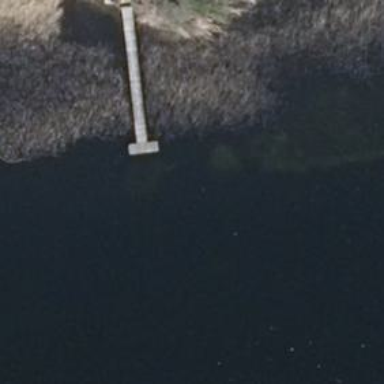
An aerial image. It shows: Man-made pier.